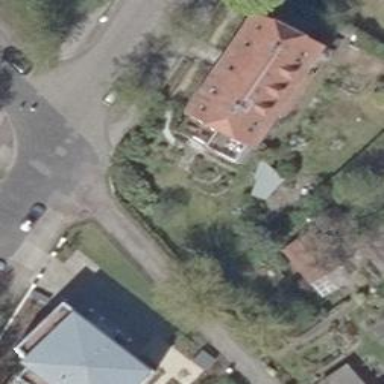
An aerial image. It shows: Hipped-roof building with apartments.